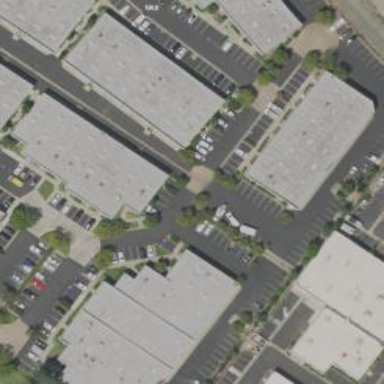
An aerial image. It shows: Commercial building.